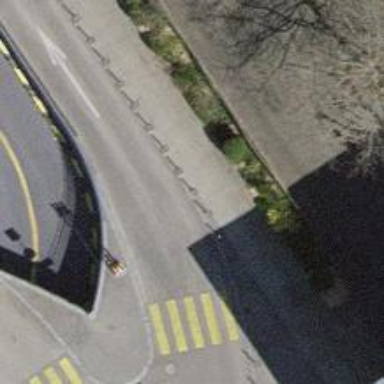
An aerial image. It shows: Bollard barrier.